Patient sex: M
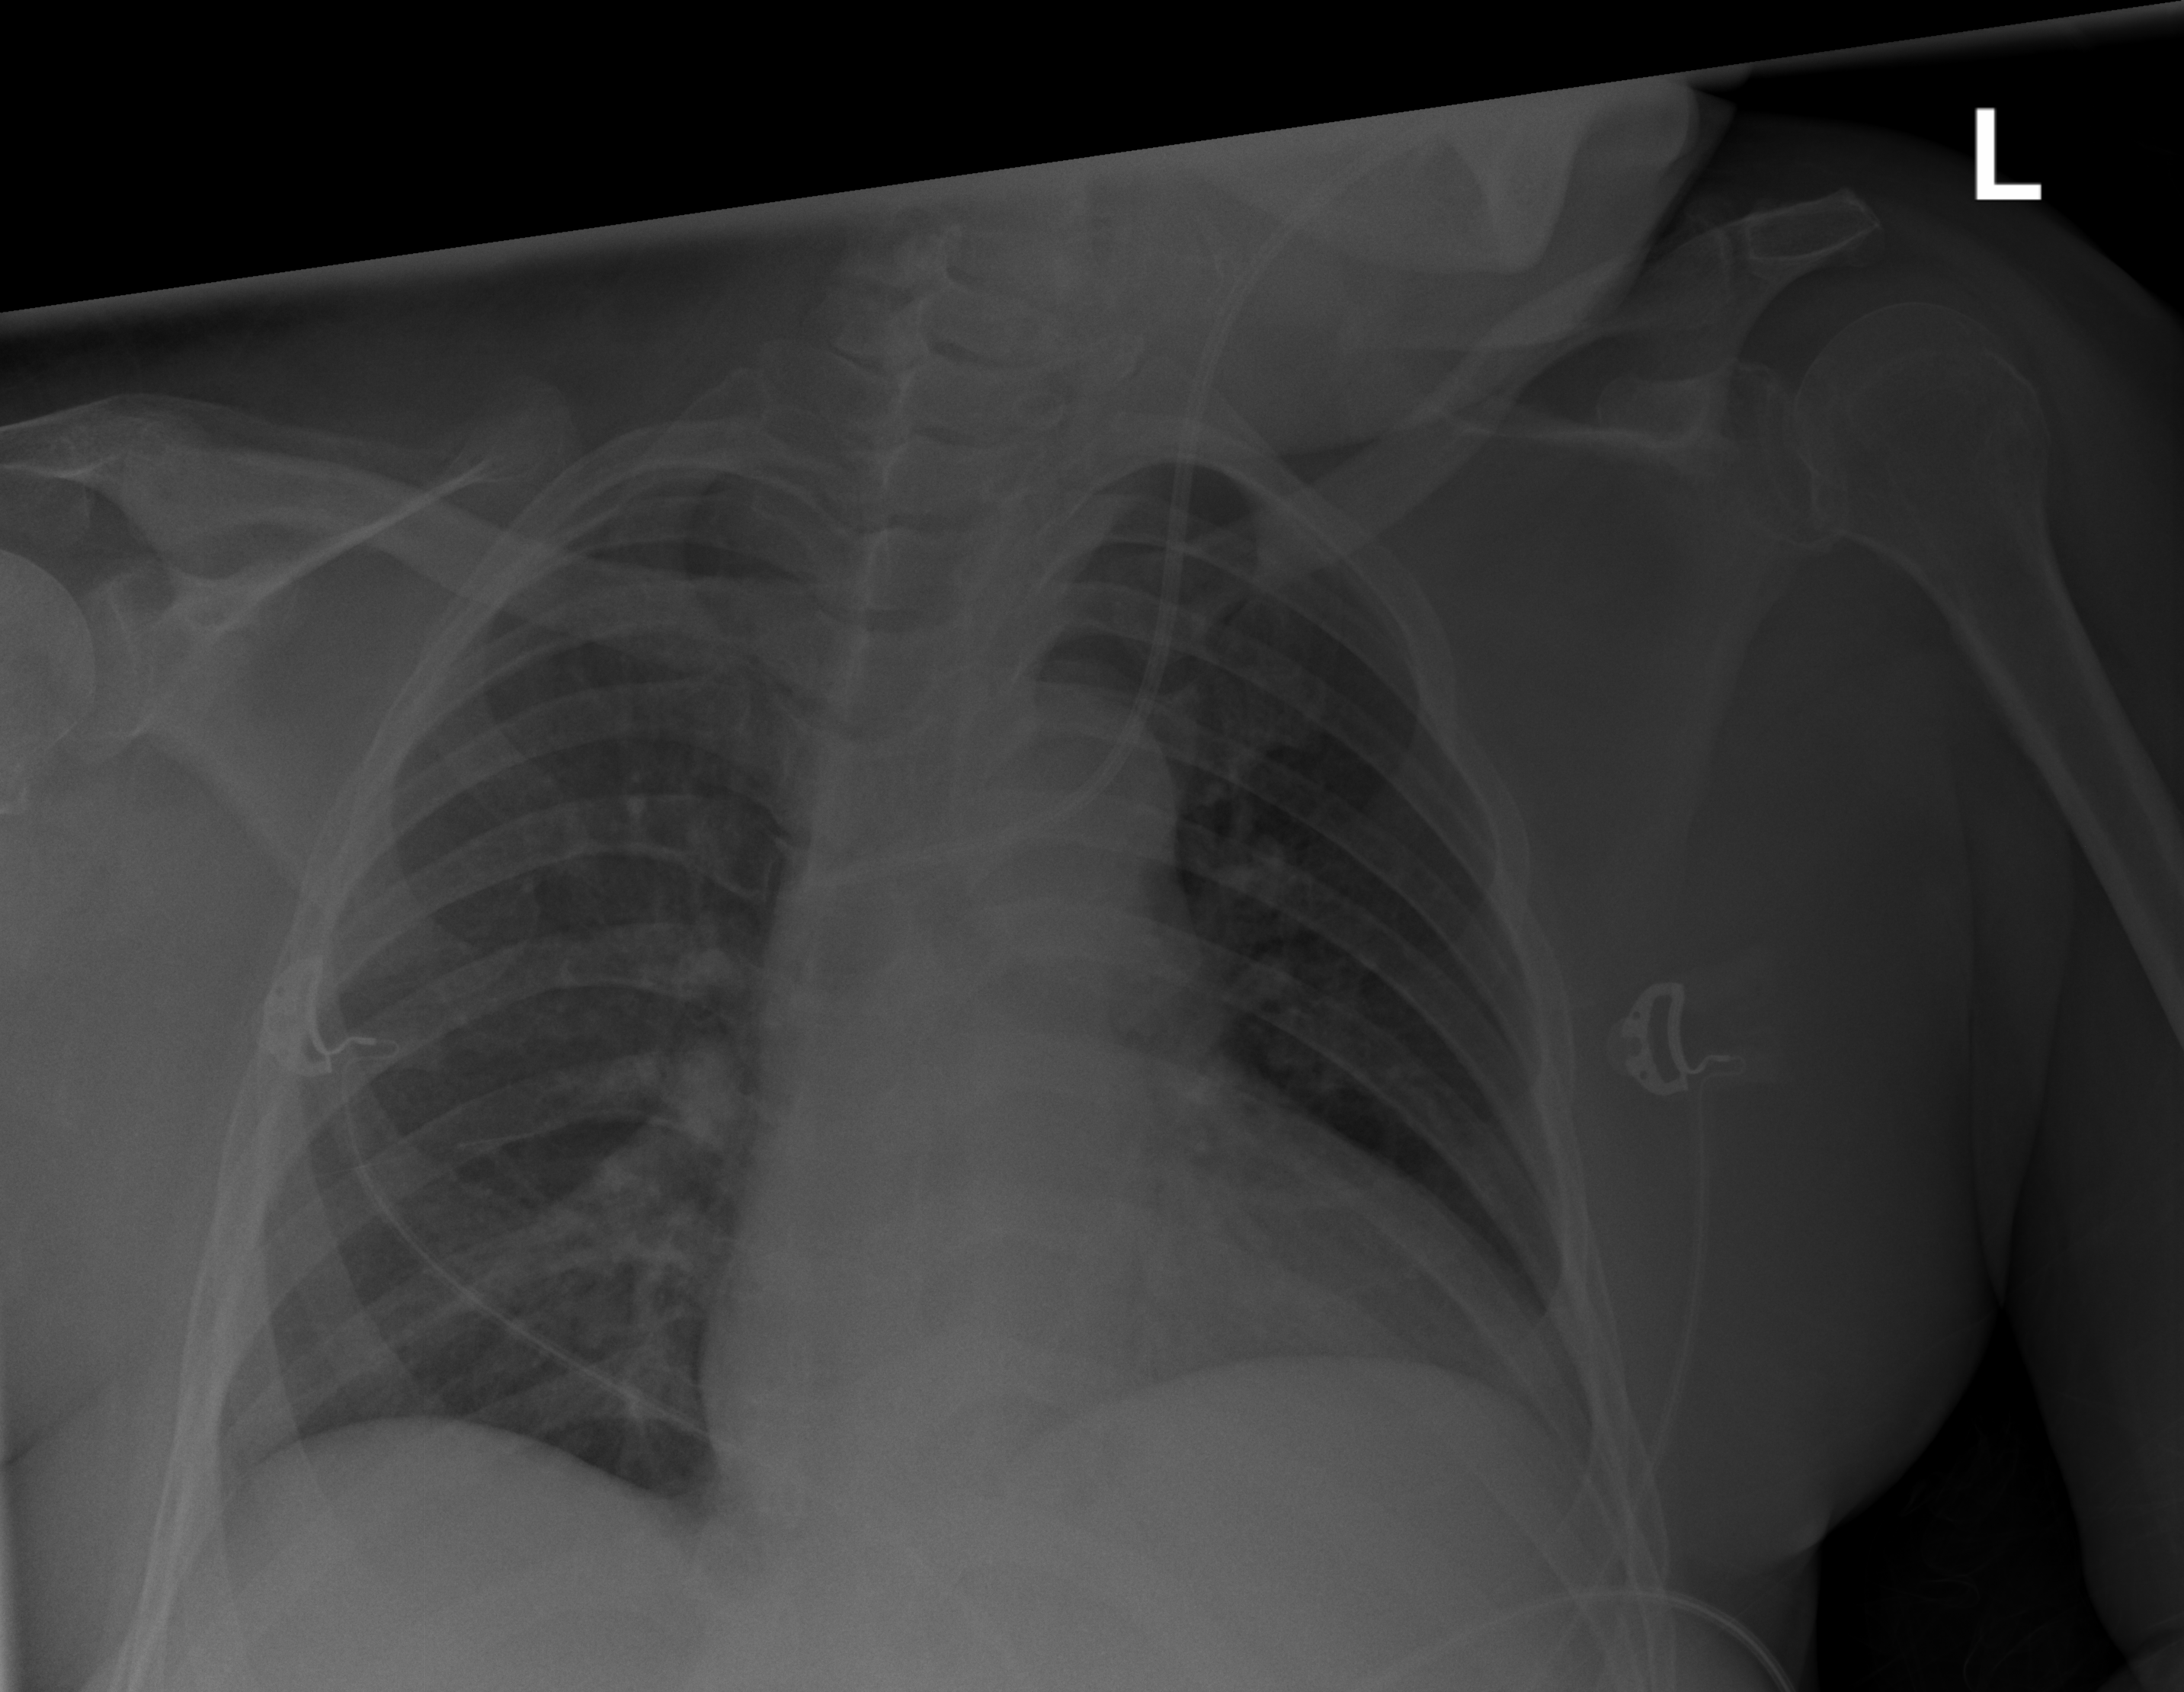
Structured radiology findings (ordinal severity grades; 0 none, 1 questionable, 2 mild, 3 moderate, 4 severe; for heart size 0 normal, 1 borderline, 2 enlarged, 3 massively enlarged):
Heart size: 1
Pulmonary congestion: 2
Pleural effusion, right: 1
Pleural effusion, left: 1
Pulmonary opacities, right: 1
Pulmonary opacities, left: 1
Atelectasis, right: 1
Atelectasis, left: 1